Question: I have the following code:
'''
struct ip_header {
unsigned char ip_hl:4; /* header length 4 bits*/
unsigned char ip_ver:4; /* version 4 bits*/
unsigned char ip_dscp:6;/* dscp (previously part of type of service) 6 bits*/
unsigned char ip_ecn:2; /* ecn (previously part of type of service) 2 bits*/
unsigned int ip_len:16; /* total length 2 bytes*/
unsigned int ip_id:16; /* identification 2 bytes*/
unsigned char ip_rf:1; /* reserved fragment flag */
unsigned char ip_df:1; /* dont fragment flag */
unsigned char ip_mf:1; /* more fragments flag */
unsigned int ip_off:13; /* fragment offset */
unsigned int ip_ttl:8; /* time to live */
unsigned int ip_p:8; /* protocol */
unsigned int ip_sum:16; /* checksum */
unsigned char ip_src[4];/* source address */
unsigned char ip_dst[4];/* dest */
};
...
void decode_ip(const unsigned char *header_start) {
int i;
const struct ip_header *ip_hdr;
ip_hdr = (const struct ip_header *)(header_start + ETHERNET_HEADER_SIZE);
printf(" IP Reserved Flag : %u
", (unsigned int)ip_hdr->ip_rf);
printf(" IP Dont Fragment : %u
", (unsigned int)ip_hdr->ip_df);
printf(" IP More Fragments : %u
", (unsigned int)ip_hdr->ip_mf);
printf(" IP Offset : %u
", (unsigned int)ip_hdr->ip_off);
printf(" IP Source : %u", (unsigned int)ip_hdr->ip_src[0]);
for (i=1;i<4; i++) printf(".%u", (unsigned int)ip_hdr->ip_src[i]);
printf("
IP Destination : %u", (unsigned int)ip_hdr->ip_dst[0]);
for (i=1;i<4; i++) printf(".%u", (unsigned int)ip_hdr->ip_dst[i]);
}
'''
Here is the output of the code:

You can notice that the bootom packet is fine, but the top one is not. FOr instance All flags are 0, but fragmentation offset is 8, then IP source and IP destination are mixed up.#
Can someone tell me what is happening?
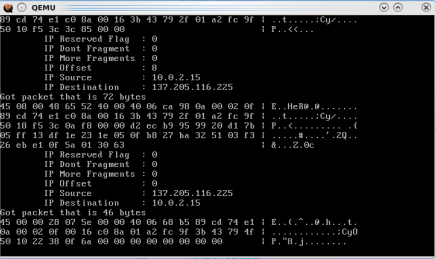
Answer: As per the RFC (<URL>:
What you're likely seeing here is the last packet of a fragmented set.
In regards the mixed up IPs: They look fine to me - One packet is going one way and the other packet going the other.